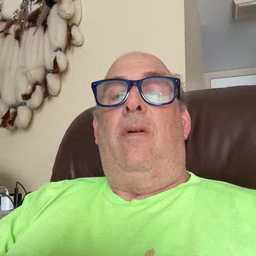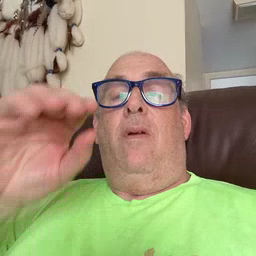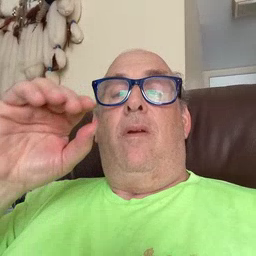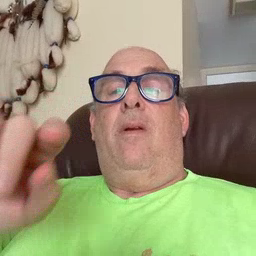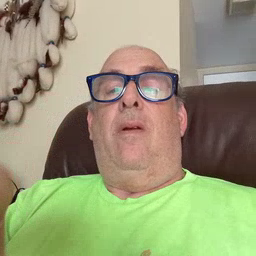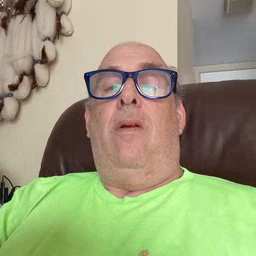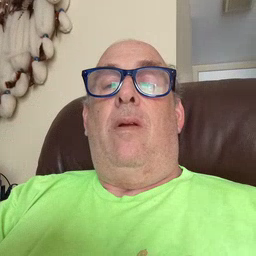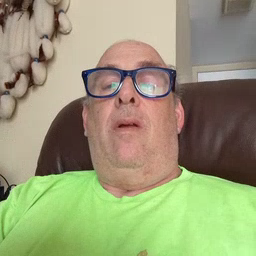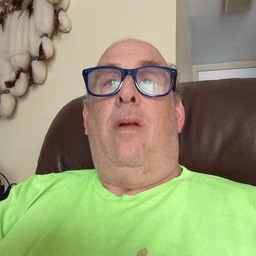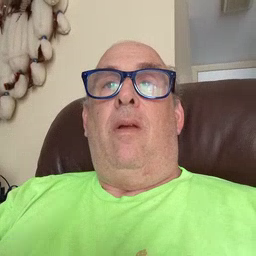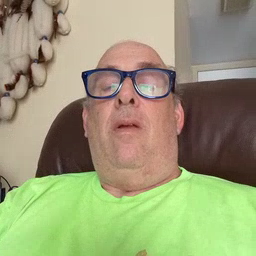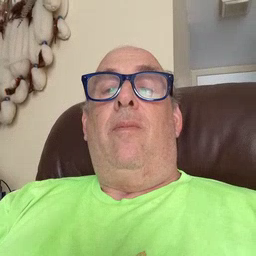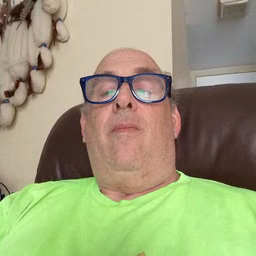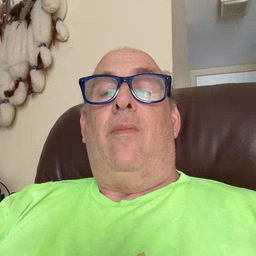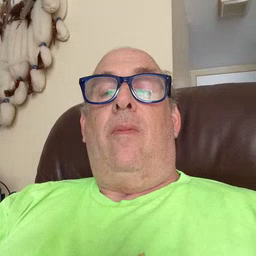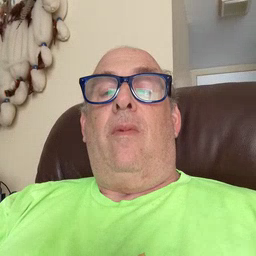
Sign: owie